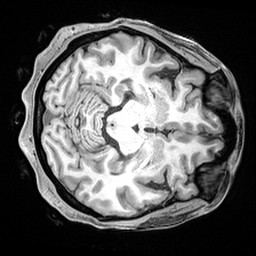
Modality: T1w
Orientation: axial
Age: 37
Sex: female
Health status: healthy
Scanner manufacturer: siemens
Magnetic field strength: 3 T
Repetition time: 2.4 s
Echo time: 0.00217 s